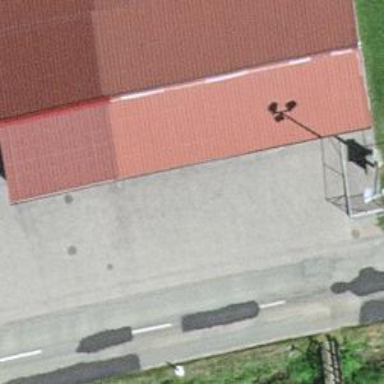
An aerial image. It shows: Bus stop with platform for public transport.